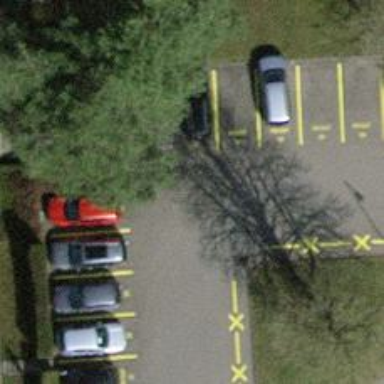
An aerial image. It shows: Road serving as parking aisle.